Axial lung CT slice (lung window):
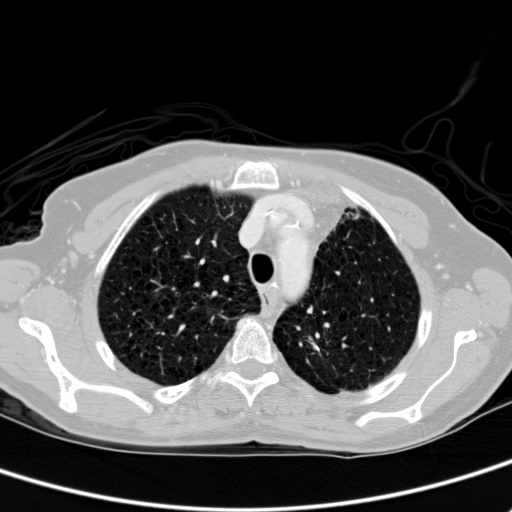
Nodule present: no